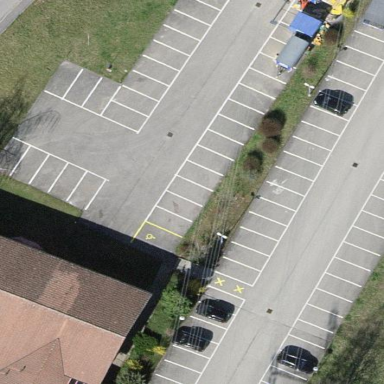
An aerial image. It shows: Parking area with asphalt surface.